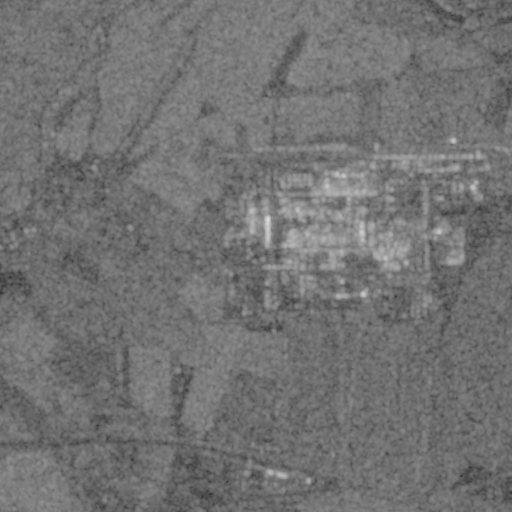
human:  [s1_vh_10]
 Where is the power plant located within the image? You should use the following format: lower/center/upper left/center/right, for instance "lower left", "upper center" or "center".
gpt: The power plant is located in the center right of the image.
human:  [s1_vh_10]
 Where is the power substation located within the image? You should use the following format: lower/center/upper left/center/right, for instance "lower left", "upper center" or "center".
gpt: The power substation is located in the center right of the image.
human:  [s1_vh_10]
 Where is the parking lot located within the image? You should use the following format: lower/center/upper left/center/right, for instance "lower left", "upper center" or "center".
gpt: There is no parking lot in the image.

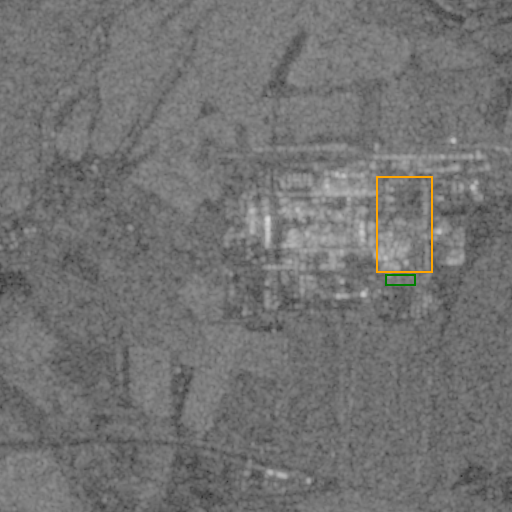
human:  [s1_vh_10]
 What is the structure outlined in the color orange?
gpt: The structure outlined in orange is a power plant.
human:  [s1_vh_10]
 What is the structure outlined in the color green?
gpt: The structure outlined in green is a power substation.
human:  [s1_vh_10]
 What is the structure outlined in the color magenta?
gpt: There is no magenta outline.